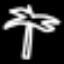
Label: palm tree